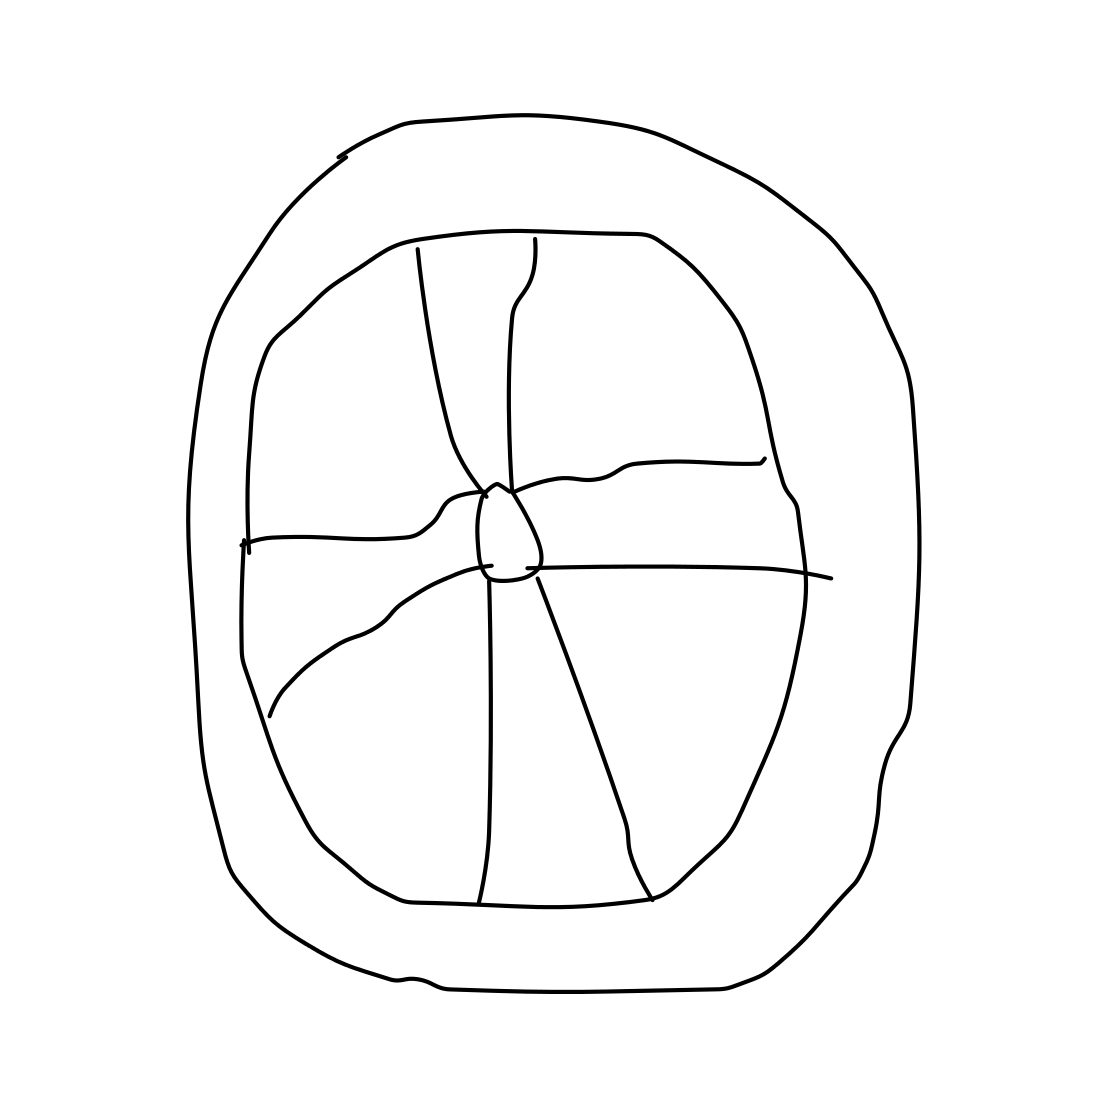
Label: tire